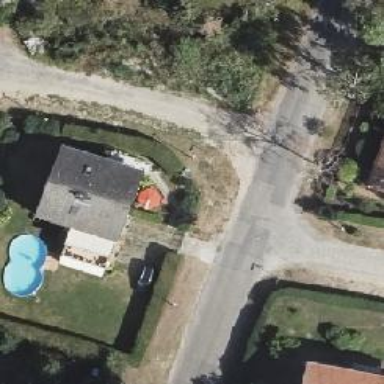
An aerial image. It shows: Residential road with asphalt surface and sidewalks on both sides.